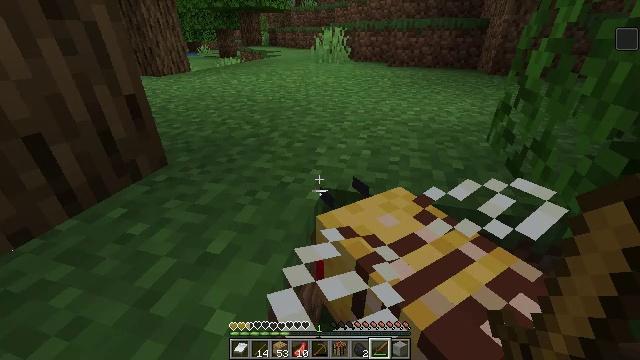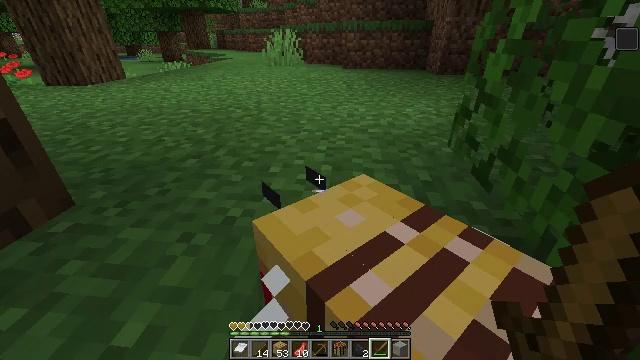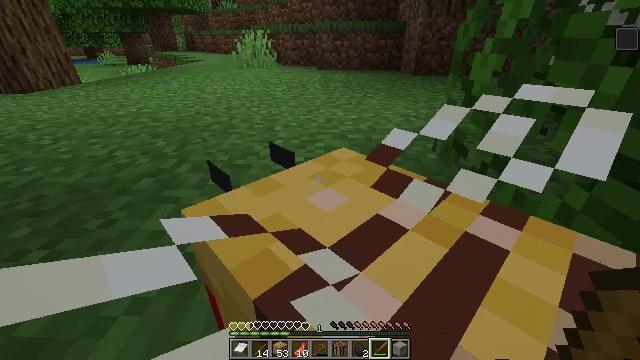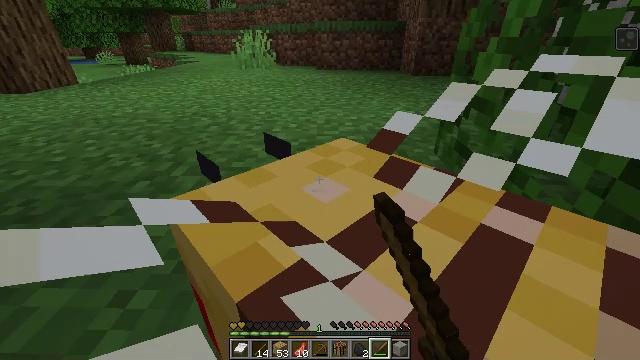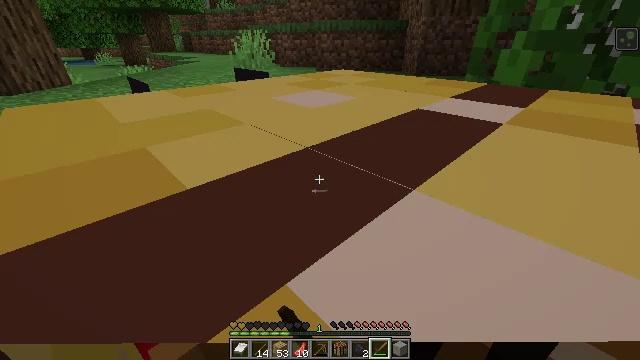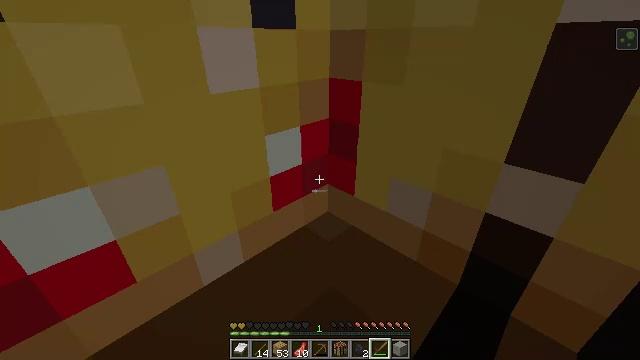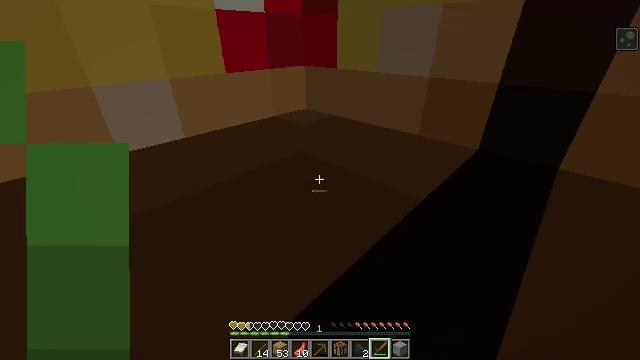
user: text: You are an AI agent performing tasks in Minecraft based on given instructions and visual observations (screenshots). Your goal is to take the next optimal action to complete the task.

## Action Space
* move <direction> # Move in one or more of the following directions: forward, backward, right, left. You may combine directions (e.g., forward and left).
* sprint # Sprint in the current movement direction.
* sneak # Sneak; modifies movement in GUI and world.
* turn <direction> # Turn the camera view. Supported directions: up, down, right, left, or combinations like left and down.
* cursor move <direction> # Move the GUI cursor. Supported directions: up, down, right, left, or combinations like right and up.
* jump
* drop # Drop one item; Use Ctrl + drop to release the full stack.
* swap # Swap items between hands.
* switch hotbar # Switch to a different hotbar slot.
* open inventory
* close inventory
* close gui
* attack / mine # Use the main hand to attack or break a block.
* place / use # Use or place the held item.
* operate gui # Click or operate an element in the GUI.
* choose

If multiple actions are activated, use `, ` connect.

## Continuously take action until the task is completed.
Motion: motion action
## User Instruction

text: Combat the bee.
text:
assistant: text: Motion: move forward, turn right
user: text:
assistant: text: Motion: move forward, turn right, attack / mine
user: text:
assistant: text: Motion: move forward, attack / mine
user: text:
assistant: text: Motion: move forward, attack / mine
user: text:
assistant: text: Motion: move forward
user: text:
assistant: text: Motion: move forward, attack / mine
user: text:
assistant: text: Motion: attack / mine